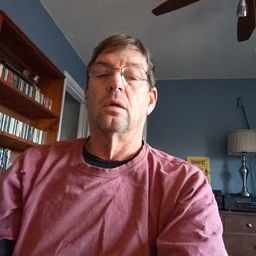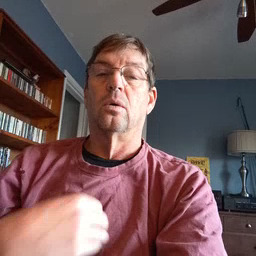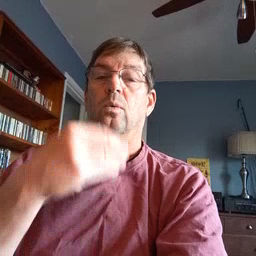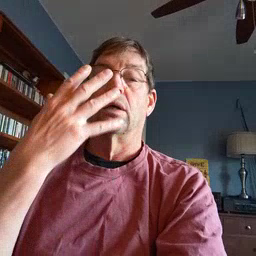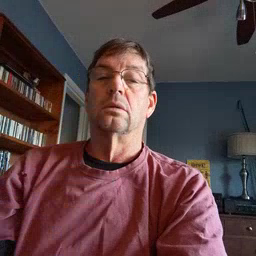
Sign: white